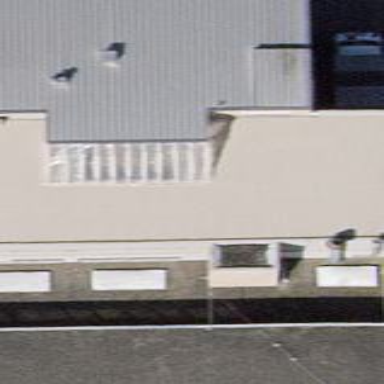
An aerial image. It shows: Building with flat roof.